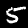
Digit: 5